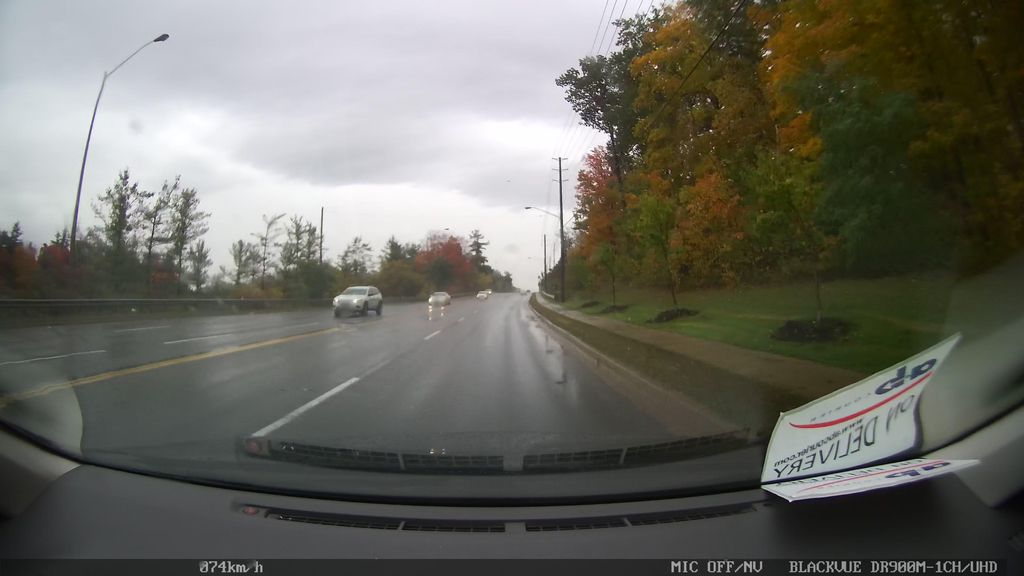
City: toronto